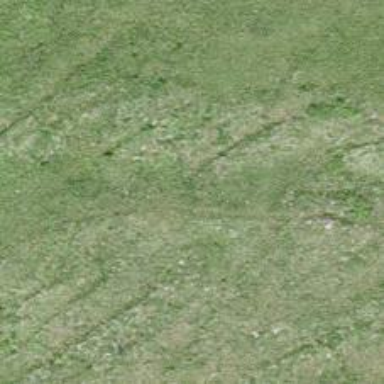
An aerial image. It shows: Track with very rough surface.